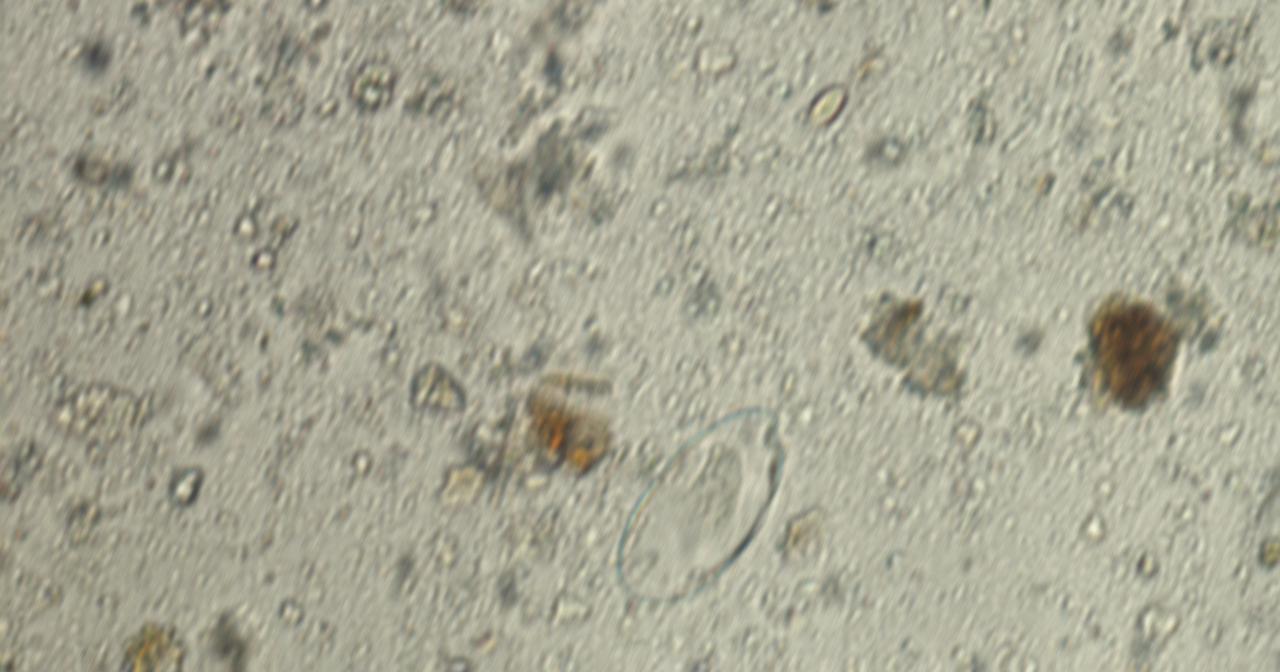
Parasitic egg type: Enterobius vermicularis